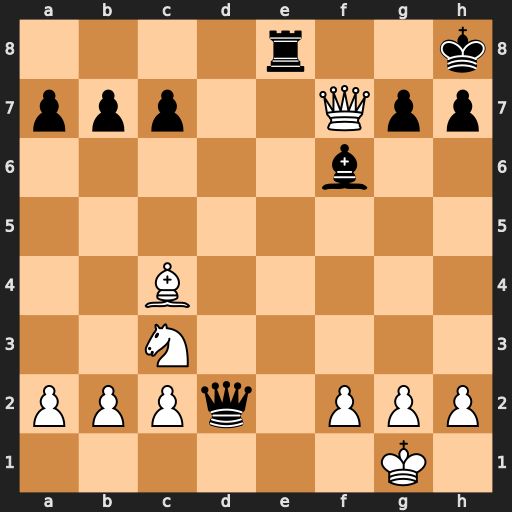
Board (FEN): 4r2k/ppp2Qpp/5b2/8/2B5/2N5/PPPq1PPP/6K1
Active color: w
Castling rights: -
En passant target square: -
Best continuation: Qxe8#